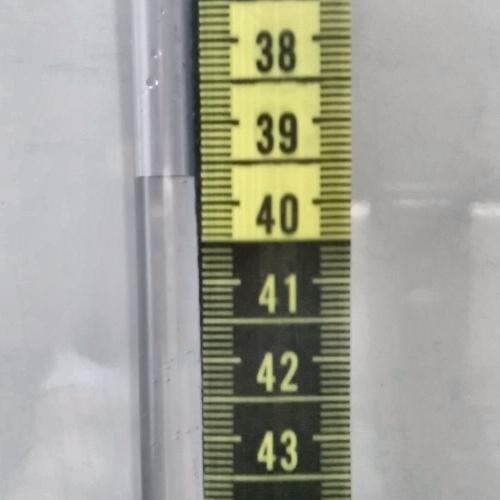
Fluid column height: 39.7 cm